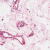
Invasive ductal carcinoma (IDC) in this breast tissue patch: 0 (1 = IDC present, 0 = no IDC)